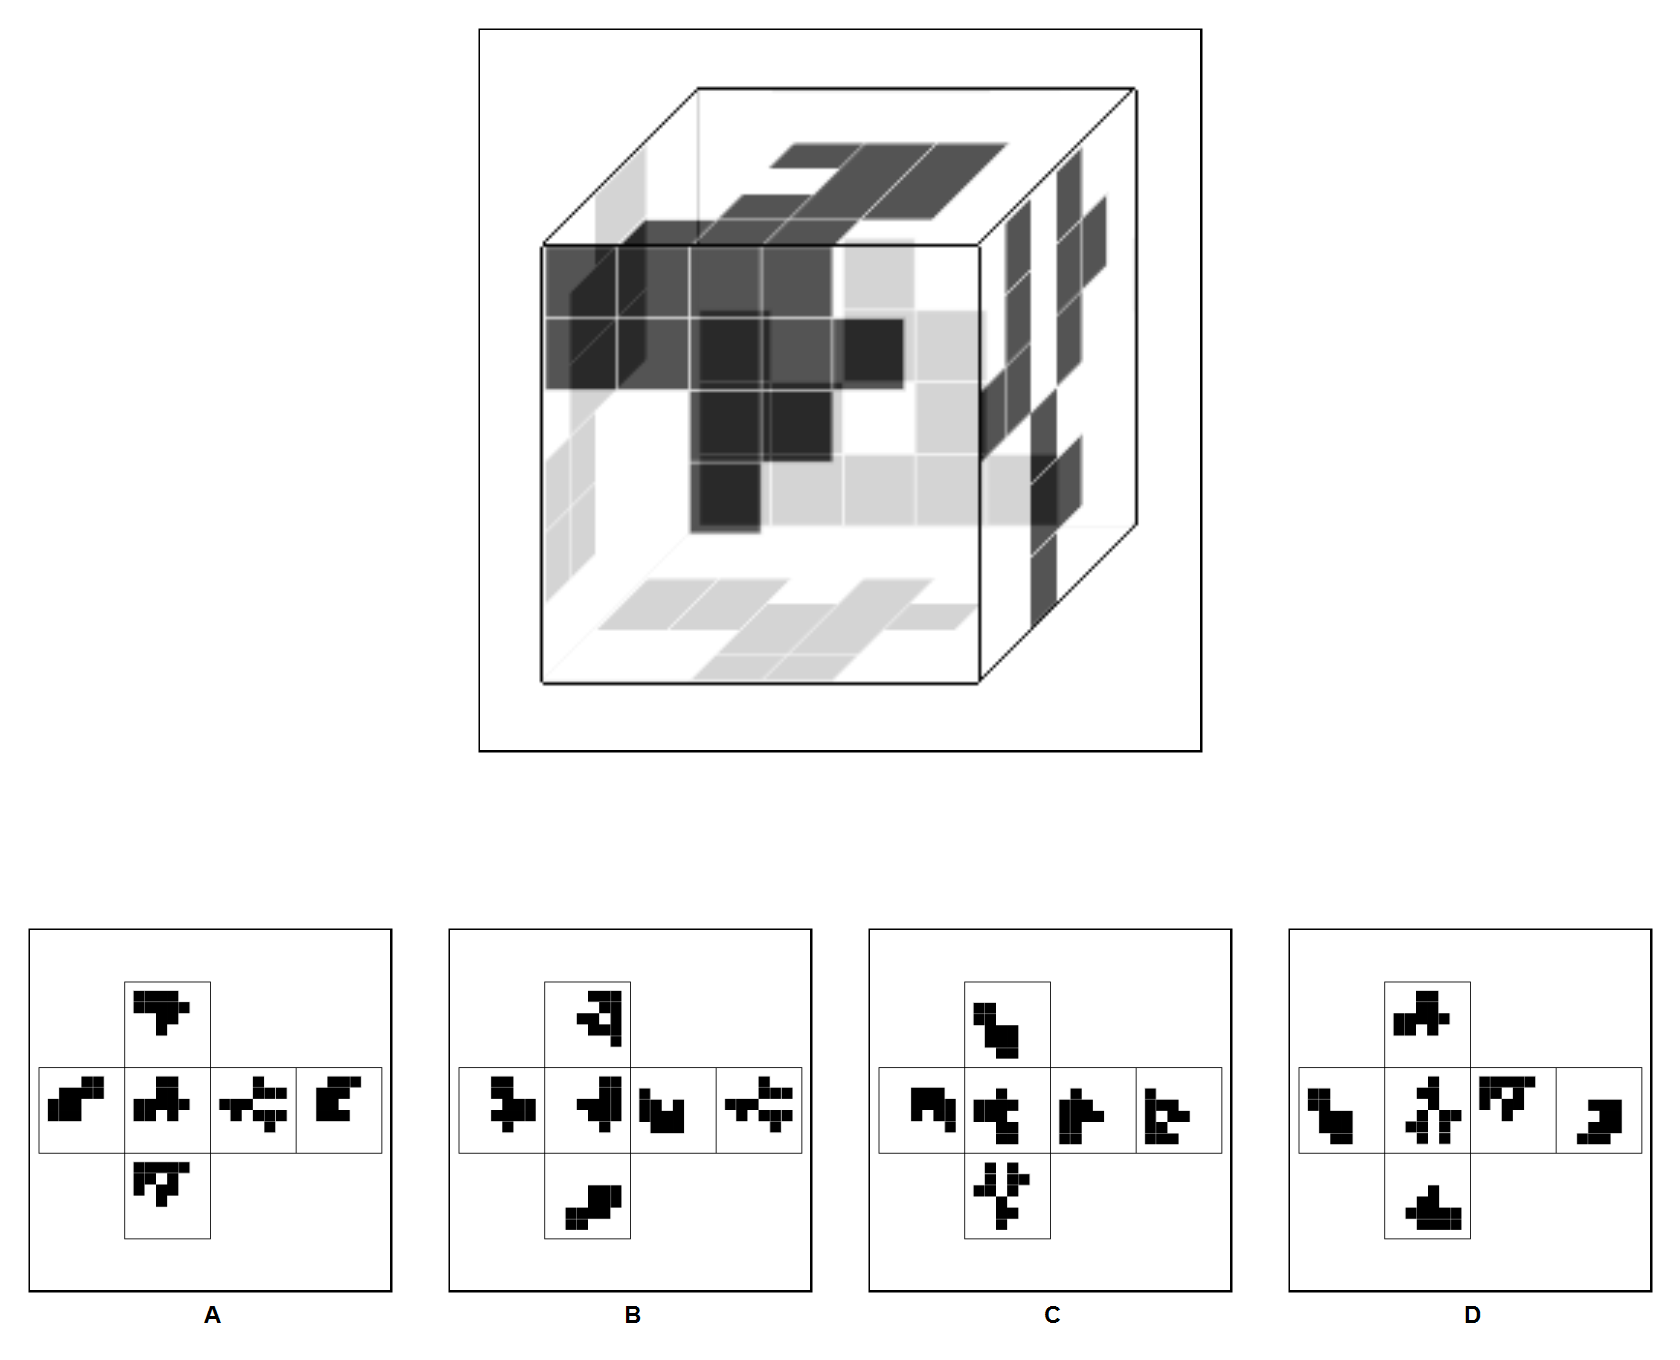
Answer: A